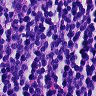
Metastatic tissue present: no